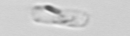
Label: Cerataulina_pelagica